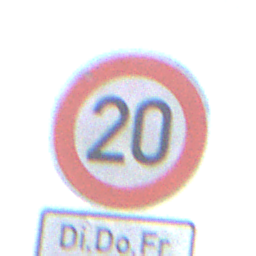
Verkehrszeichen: Geschwindigkeit20
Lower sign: ZeitangabenMitBeschraenkungAufWochentage3
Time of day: MorningAfternoon
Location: Outdoor (RoadRail)
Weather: PartlyCloudy
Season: NotSpecified
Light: Natural